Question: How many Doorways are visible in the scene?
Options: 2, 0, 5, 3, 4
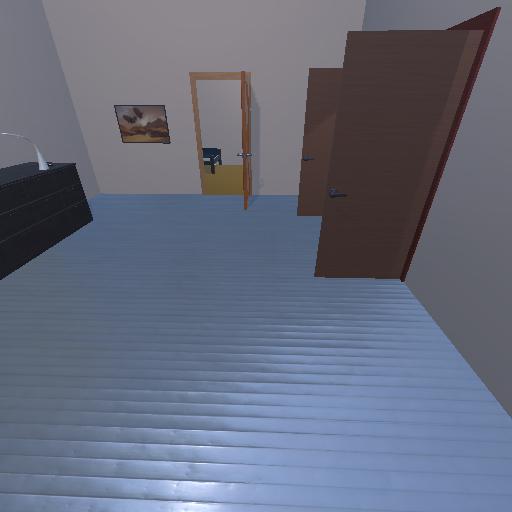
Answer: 2